Question: I have a datagrid in my application (WPF environment) to load data into it.
Row header in my app have row number in it (just like excel).
Now my problem is when I have 99 rows, the width of row header is correct but when it is more than that rowheader width is too small and cuts the number (see the picture). I want to set rowheaderwidth to auto but there is no in-built command for that.any ideas? thanks for the help

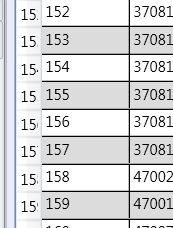
Answer: You should write your own DatagridRowHeaderTemplate.
See this link: <URL>